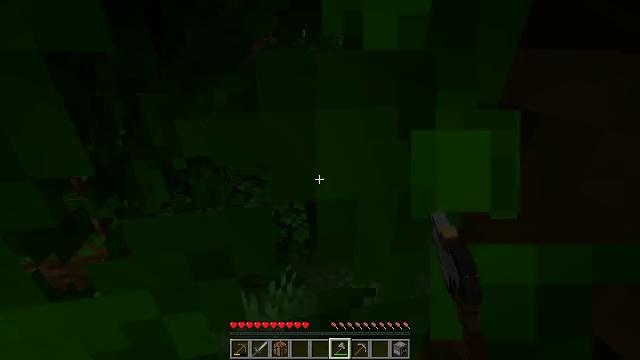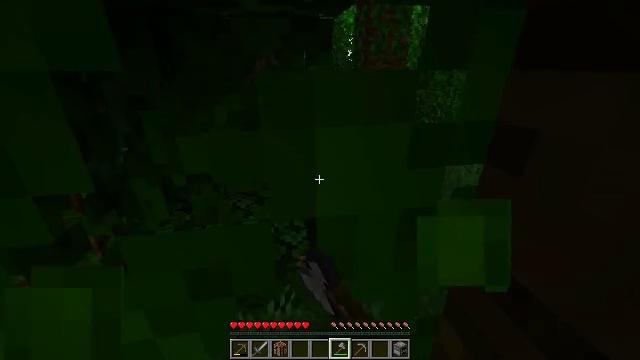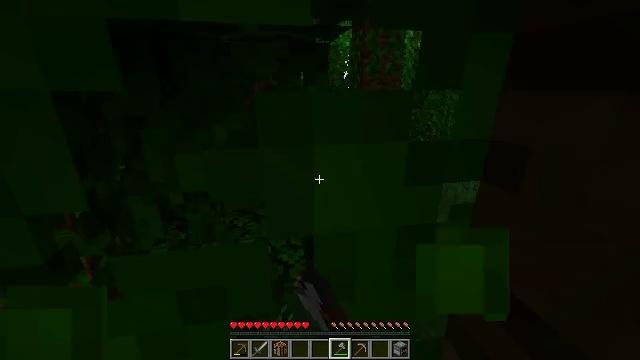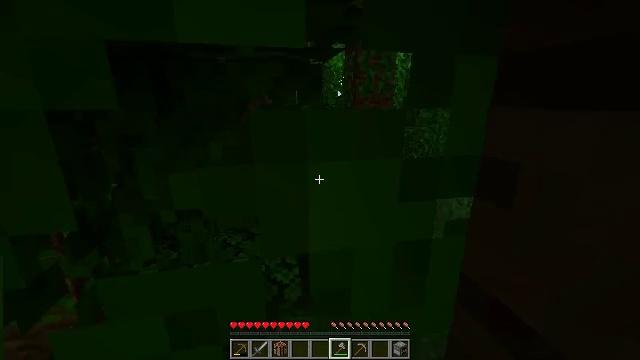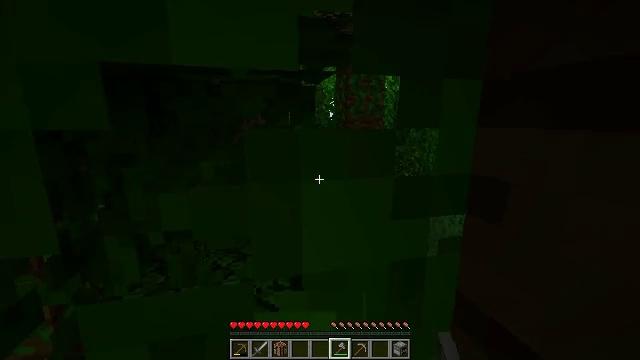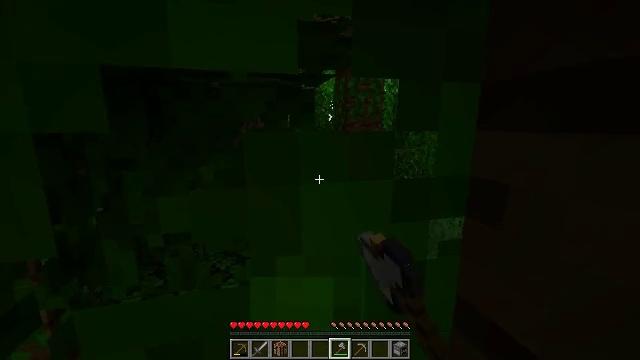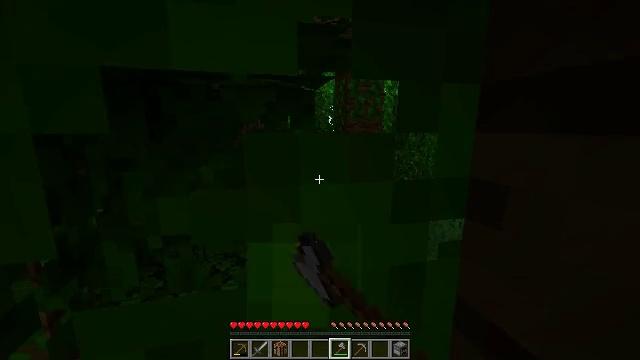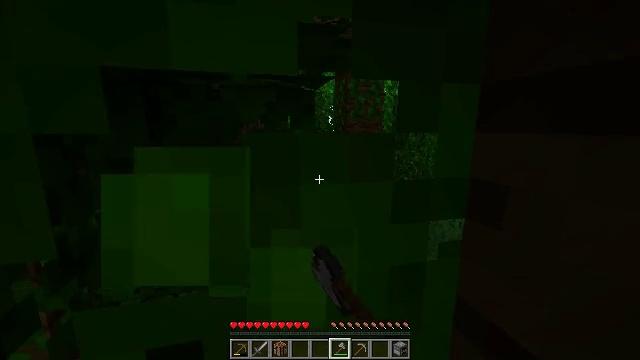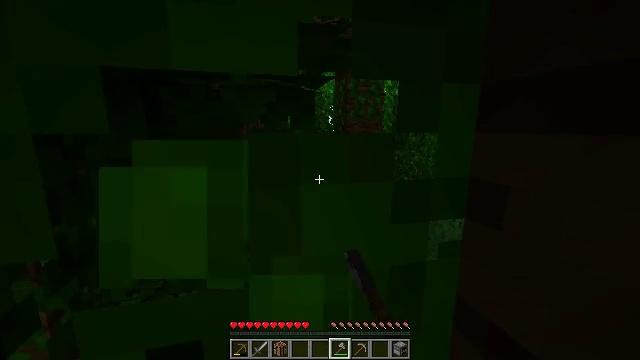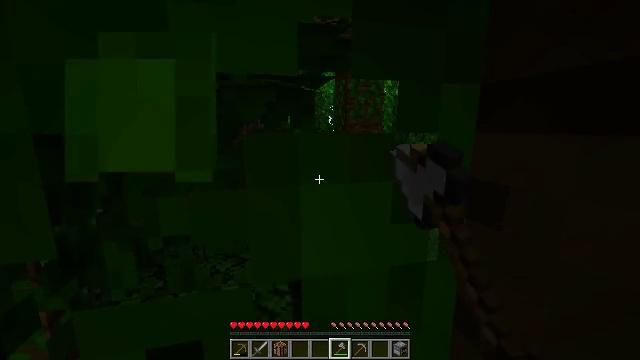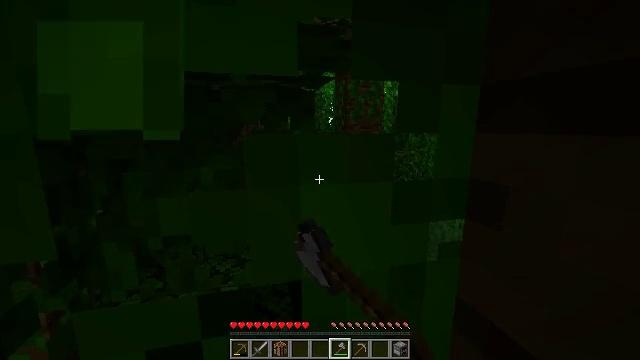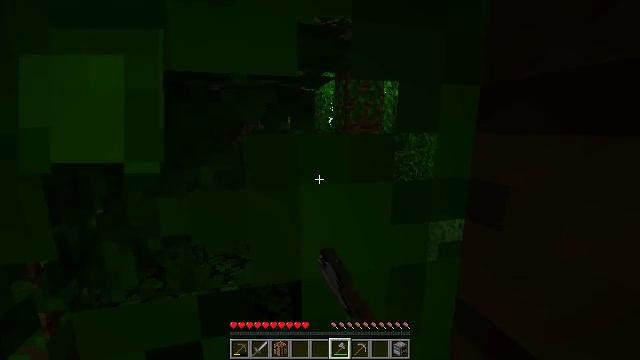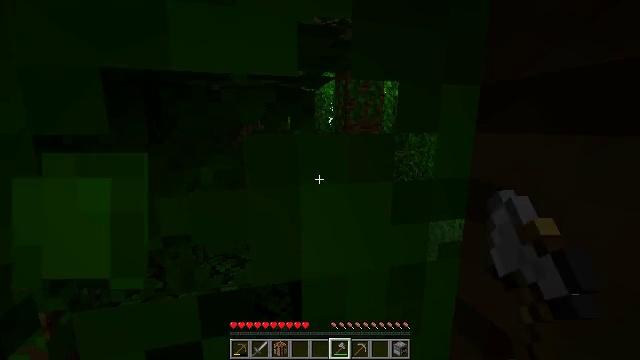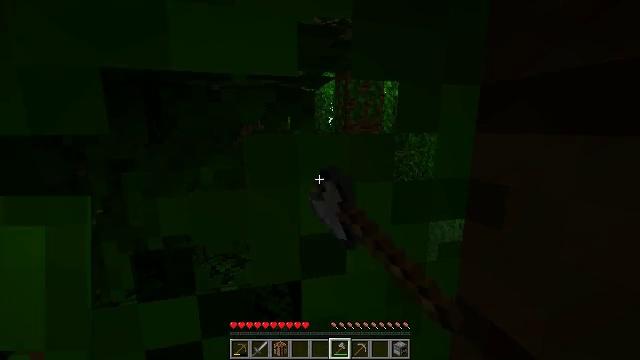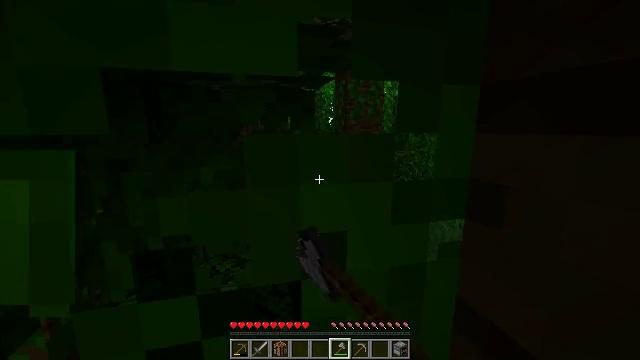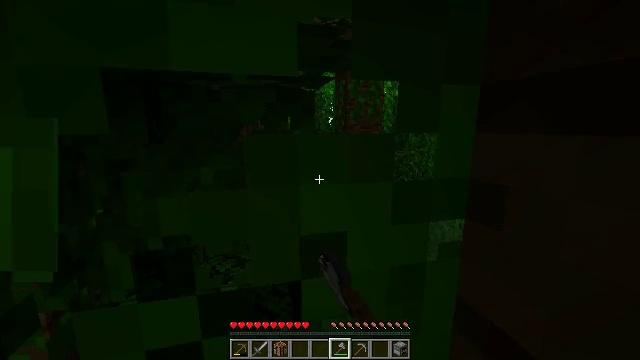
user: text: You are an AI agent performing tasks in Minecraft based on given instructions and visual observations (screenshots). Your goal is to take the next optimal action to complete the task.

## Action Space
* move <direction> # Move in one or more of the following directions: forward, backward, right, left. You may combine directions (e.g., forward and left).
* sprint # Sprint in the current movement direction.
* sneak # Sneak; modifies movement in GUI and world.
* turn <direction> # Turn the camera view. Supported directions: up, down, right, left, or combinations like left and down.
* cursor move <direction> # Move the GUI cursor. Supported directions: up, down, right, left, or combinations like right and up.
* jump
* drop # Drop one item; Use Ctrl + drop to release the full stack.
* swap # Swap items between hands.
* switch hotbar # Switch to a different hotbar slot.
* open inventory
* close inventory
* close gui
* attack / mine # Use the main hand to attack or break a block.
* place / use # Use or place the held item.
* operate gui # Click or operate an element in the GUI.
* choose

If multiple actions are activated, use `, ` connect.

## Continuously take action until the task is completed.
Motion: motion action
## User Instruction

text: Attack the jungle leaves to remove it.
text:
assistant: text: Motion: move forward, sprint, turn up, attack / mine
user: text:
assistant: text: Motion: move forward, sprint, turn up, attack / mine
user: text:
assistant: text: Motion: move forward, sprint, turn right and up, attack / mine
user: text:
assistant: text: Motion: move forward, sprint, turn right and up, attack / mine
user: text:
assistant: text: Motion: move forward, sprint, attack / mine, jump
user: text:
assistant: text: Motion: move forward, sprint, attack / mine, jump
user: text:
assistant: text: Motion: move forward, sprint, attack / mine, jump
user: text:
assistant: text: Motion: move forward, sprint, attack / mine, jump
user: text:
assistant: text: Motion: move forward, sprint, attack / mine, jump
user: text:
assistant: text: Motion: move forward, sprint, attack / mine, jump
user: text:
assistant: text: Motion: move forward, sprint, attack / mine, jump
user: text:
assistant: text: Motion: move forward, sprint, attack / mine, jump
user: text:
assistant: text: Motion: move forward, sprint, attack / mine, jump
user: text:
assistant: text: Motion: move forward, sprint, attack / mine, jump
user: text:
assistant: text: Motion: move forward, sprint, attack / mine, jump
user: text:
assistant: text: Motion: move forward, sprint, attack / mine, jump
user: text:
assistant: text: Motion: move forward, sprint, attack / mine, jump
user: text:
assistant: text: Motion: move forward, sprint, attack / mine, jump
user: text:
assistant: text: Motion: move forward, sprint, attack / mine, jump
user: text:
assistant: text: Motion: move forward, sprint, attack / mine, jump
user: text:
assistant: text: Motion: move forward, sprint, attack / mine, jump
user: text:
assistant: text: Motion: move forward, sprint, attack / mine, jump
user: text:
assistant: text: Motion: move forward, sprint, attack / mine, jump
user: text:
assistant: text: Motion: move forward, sprint, attack / mine, jump
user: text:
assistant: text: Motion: move forward, sprint, attack / mine, jump
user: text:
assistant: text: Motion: move forward, sprint, attack / mine, jump
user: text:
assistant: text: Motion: move forward, sprint, attack / mine, jump
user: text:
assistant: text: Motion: move forward, sprint, attack / mine, jump
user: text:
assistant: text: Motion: move forward, sprint, attack / mine, jump
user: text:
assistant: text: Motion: move forward, sprint, attack / mine, jump